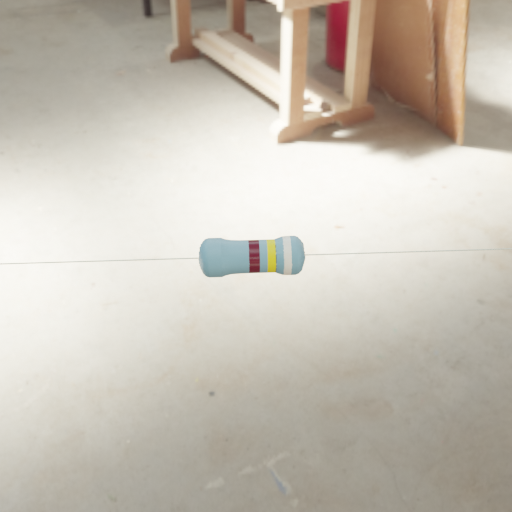
Resistor colour bands (in order): brown, yellow, white